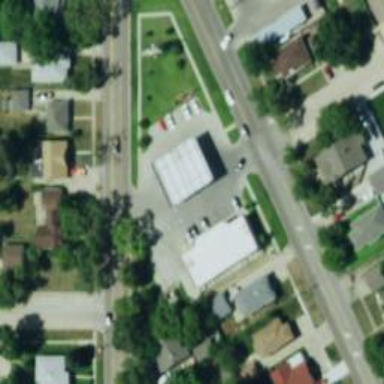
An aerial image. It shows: Convenience shop.